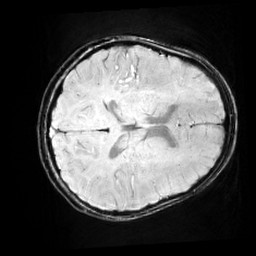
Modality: SWI
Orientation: axial
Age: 10
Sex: female
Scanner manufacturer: siemens
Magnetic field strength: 3 T
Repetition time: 0.027 s
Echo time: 0.02 s